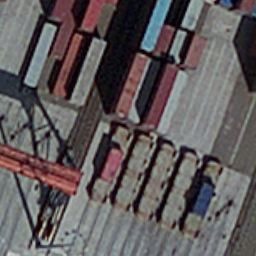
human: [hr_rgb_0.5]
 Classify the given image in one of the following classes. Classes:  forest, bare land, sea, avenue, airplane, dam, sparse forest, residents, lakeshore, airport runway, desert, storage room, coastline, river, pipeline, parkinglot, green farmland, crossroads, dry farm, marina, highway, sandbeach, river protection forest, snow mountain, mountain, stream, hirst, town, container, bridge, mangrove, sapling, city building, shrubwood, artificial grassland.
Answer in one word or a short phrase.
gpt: container